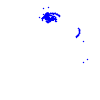
Particle: kaon